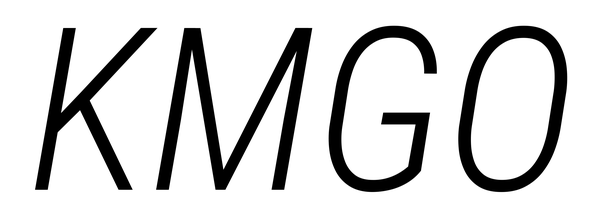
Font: Roboto-Italic_Condensed_Light_Italic